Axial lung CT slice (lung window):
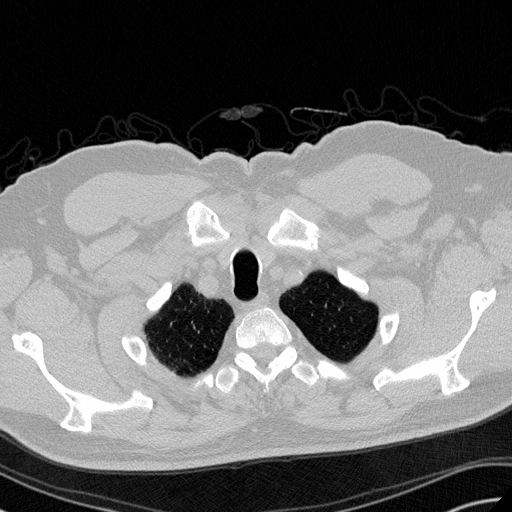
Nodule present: no